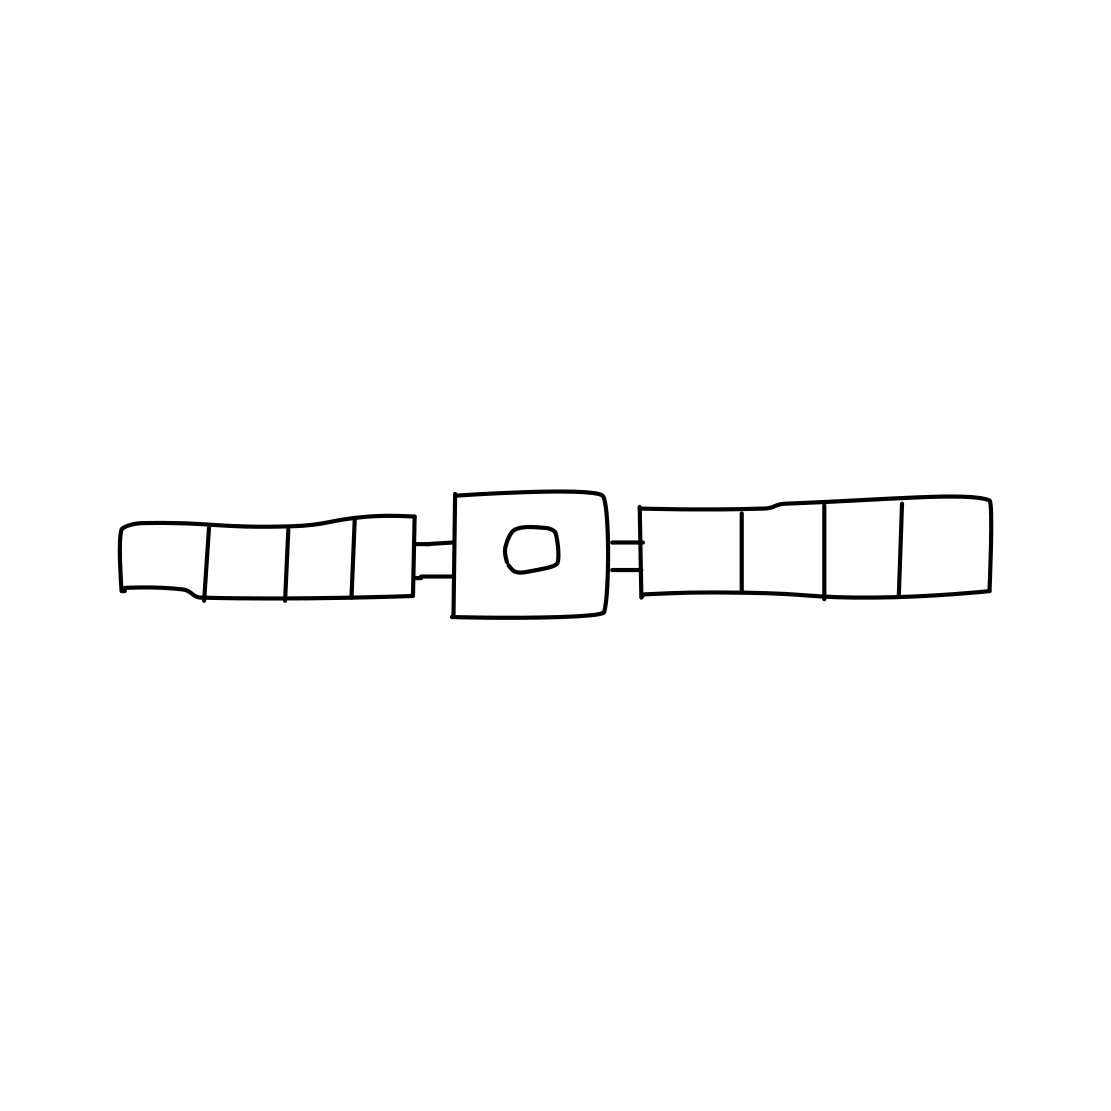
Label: satellite